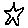
Label: star